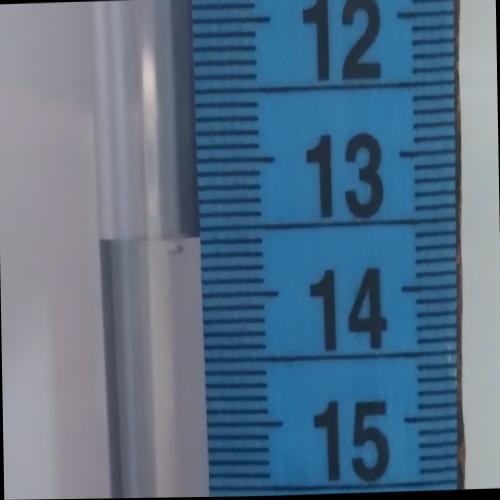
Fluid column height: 13.6 cm